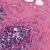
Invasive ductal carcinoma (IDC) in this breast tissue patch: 0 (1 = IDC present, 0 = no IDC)